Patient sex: M
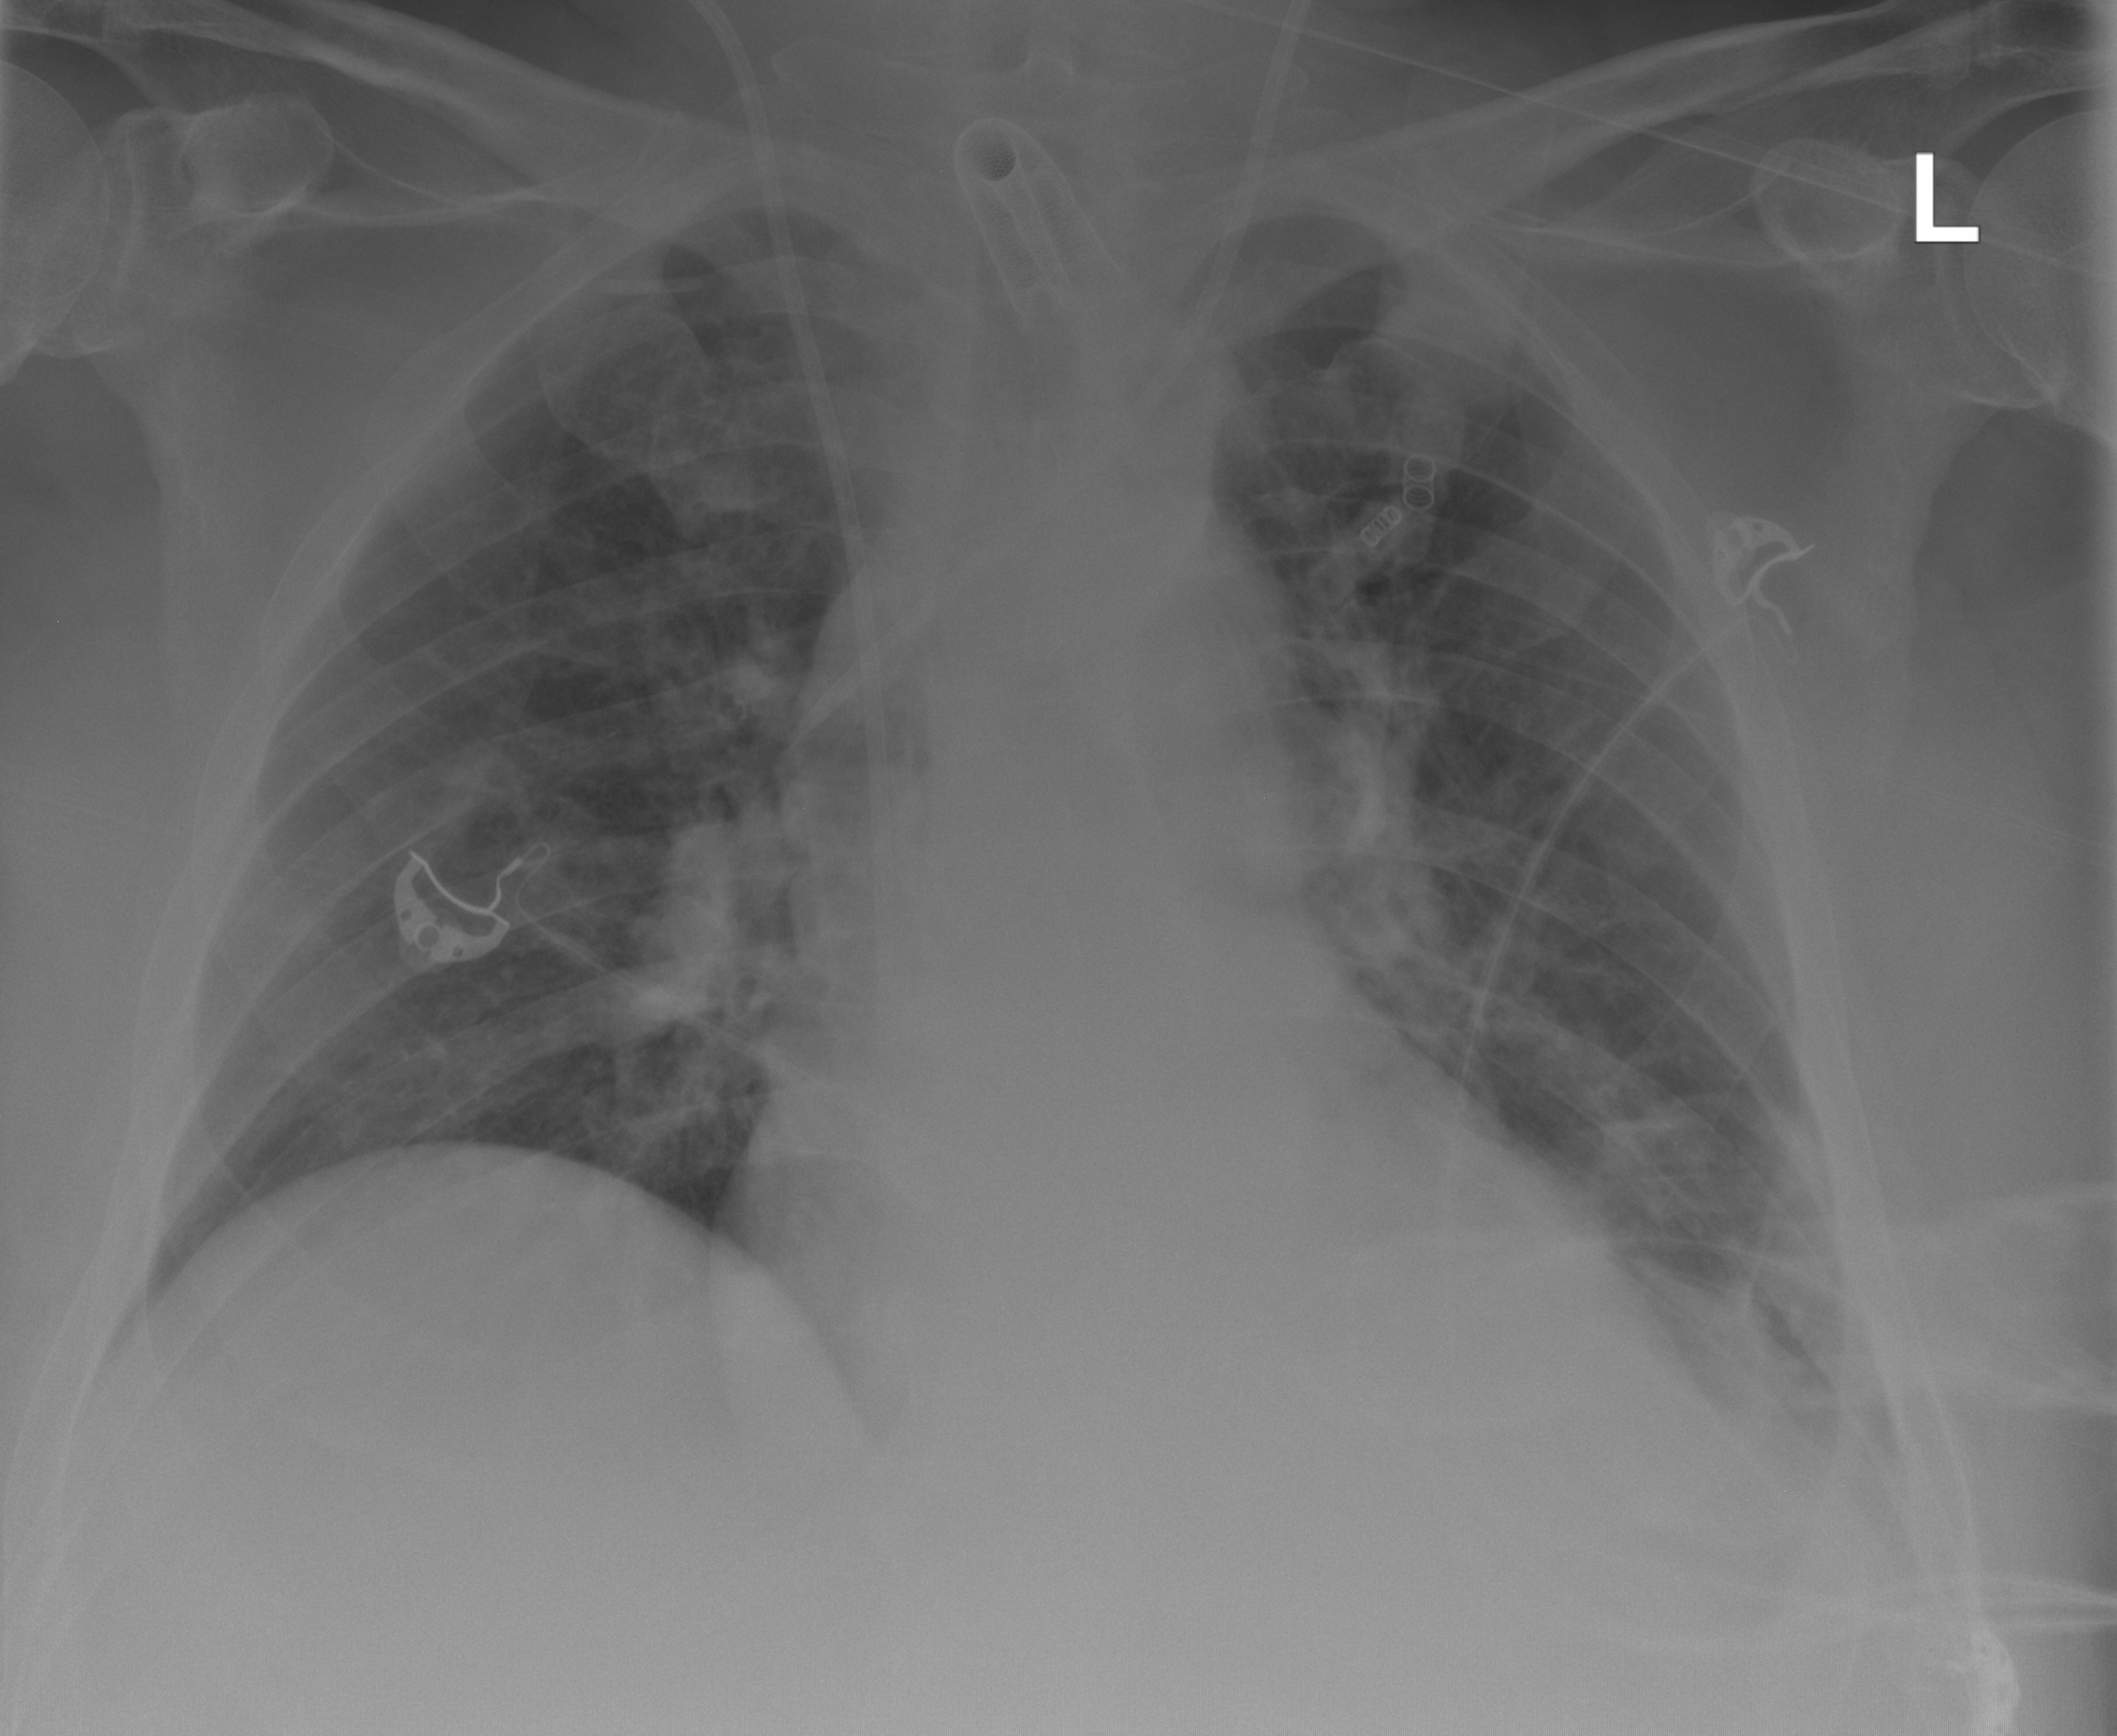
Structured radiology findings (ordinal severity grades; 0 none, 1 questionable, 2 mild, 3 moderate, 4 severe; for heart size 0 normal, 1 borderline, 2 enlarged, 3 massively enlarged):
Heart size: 2
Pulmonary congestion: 2
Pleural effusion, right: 0
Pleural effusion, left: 2
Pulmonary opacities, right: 0
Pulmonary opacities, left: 0
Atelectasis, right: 2
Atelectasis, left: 2